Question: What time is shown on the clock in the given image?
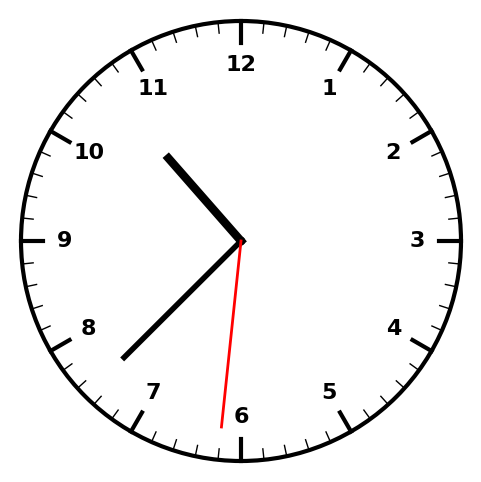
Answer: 10:37:31